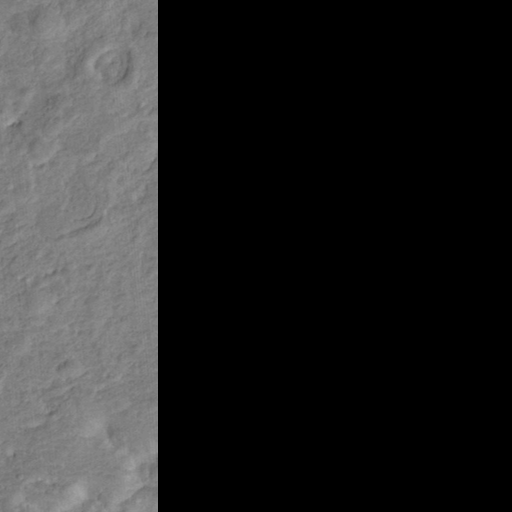
Classes present: Background, Cone